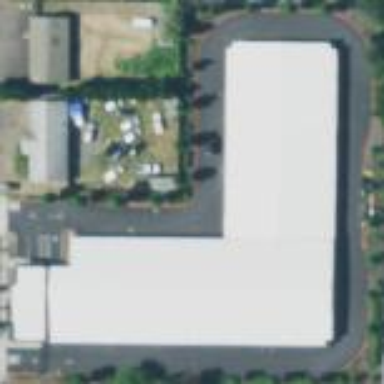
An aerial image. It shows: Commercial area with storage rental shop.